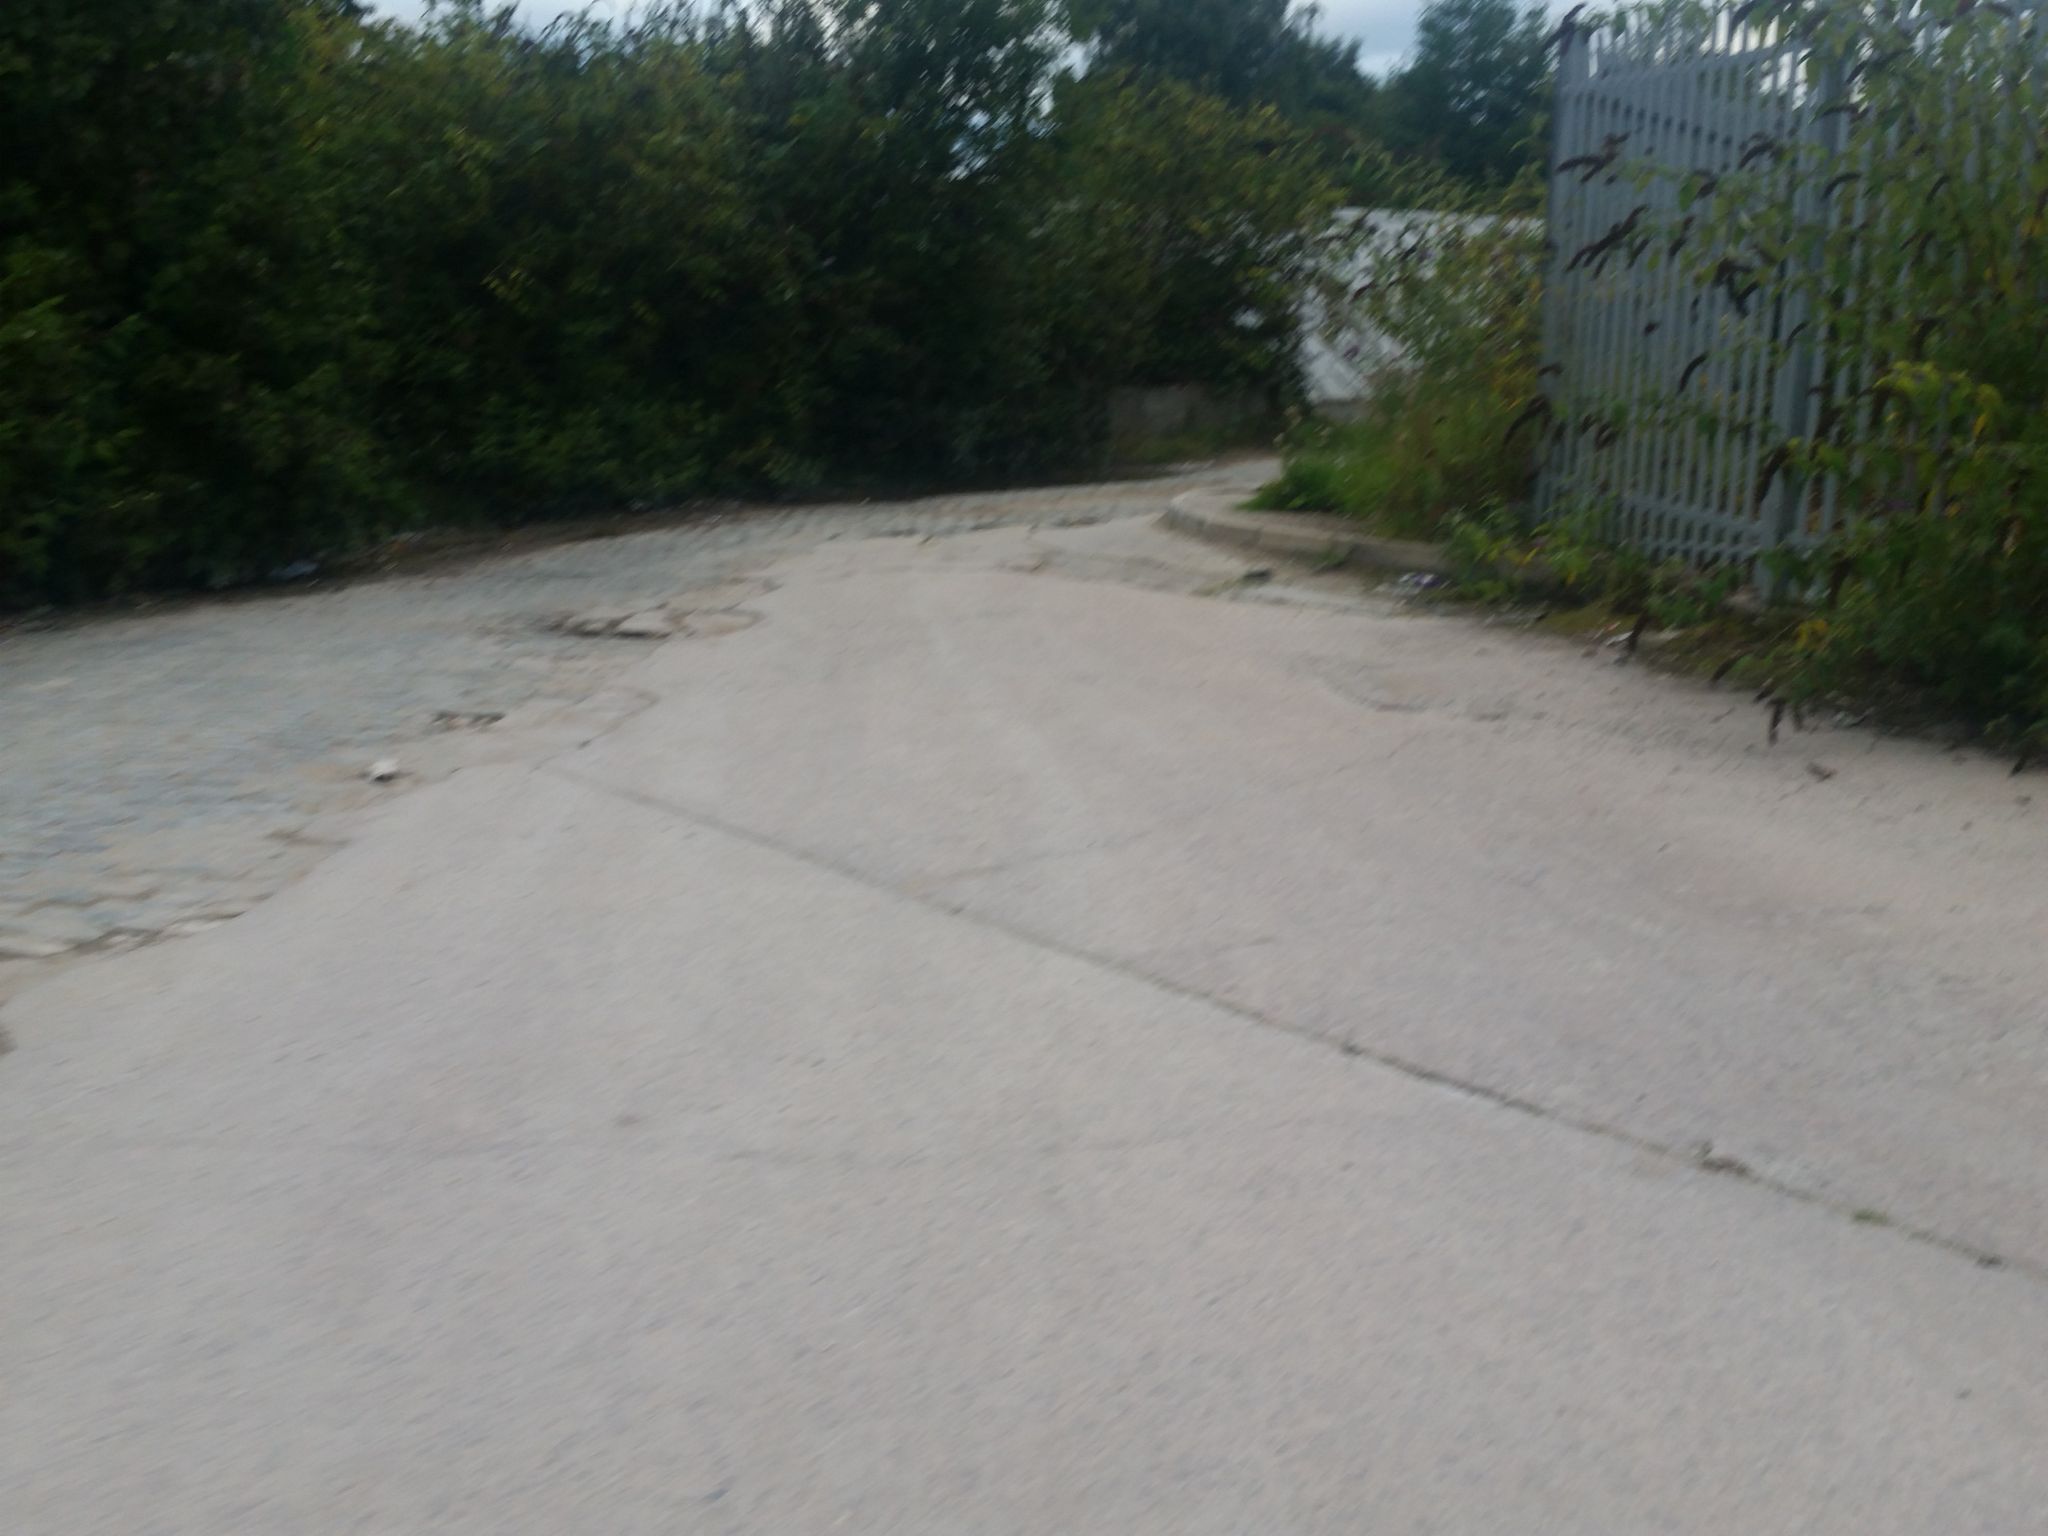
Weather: clear
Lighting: day
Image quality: slightly poor
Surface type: cycling surface
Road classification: path, cycleway
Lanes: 2
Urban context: urban centre
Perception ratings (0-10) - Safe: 0.81, Lively: 0.86, Beautiful: 5.86, Boring: 4.11, Depressing: 5.2, Wealthy: 1.97